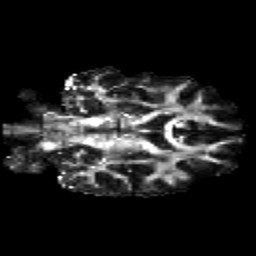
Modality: FA
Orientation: coronal
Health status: healthy
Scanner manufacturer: siemens
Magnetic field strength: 3 T
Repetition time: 12 s
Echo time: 0.092 s